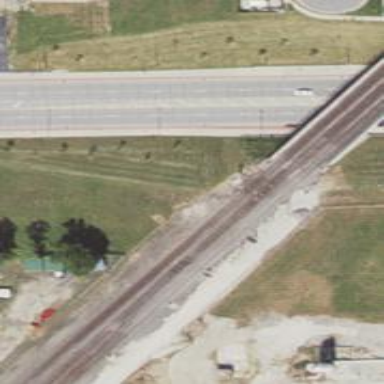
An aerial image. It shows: Railway crossover.